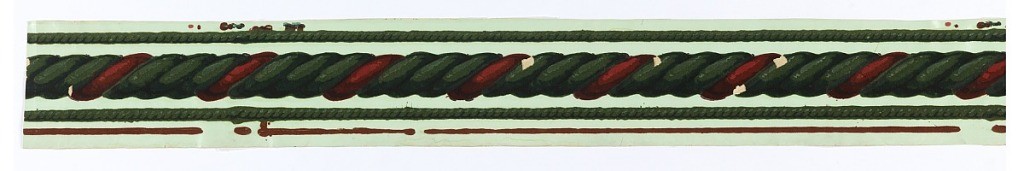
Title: Border
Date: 1840
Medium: Block-printed and flocked on satin ground
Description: On pastel green ground, narrow border with cable molding or twisted rope pattern illusionistically shaded, rope made of one deep red and four deep green flocked strands. Between two small flocked ropes along edges.